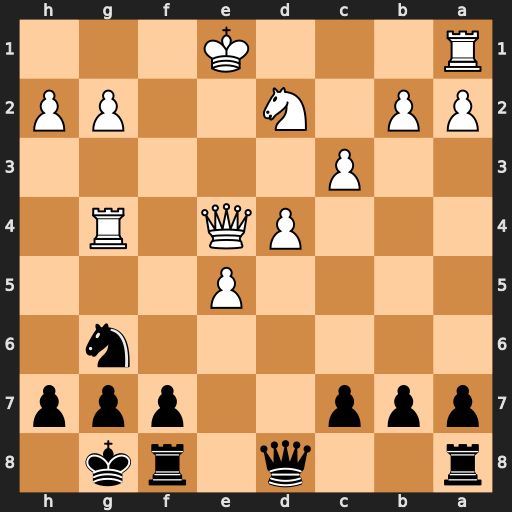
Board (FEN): r2q1rk1/ppp2ppp/6n1/4P3/3PQ1R1/2P5/PP1N2PP/R3K3
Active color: b
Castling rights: Q
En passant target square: -
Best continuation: f5 exf6 Re8 f7+ Kxf7 O-O-O Rxe4